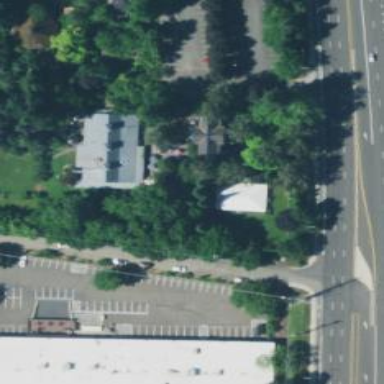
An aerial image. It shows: Historic building.